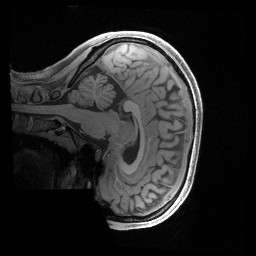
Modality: T1w
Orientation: sagittal
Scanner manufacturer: siemens
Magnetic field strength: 3 T
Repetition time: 2.4 s
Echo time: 0.00222 s